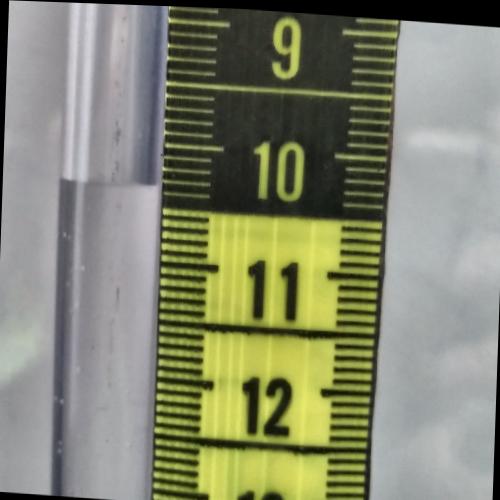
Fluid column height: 10.3 cm